Question:
I am making app with Grid View for android. I got this code for Grid View with text view under images. But text view is not shown. Eclipse is not showing me any errors or anything in logcat
'''
public class ImageAdapter extends BaseAdapter {
private Context mContext;
TextView text;
private String[] mThumbTxt = {
"Example Text 1", "Example Text 2", "Example Text 3", " Example Text 4","Example Text 5",
"Example Text 1", "Example Text 2", "Example Text 3", " Example Text 4","Example Text 5",
"Example Text 1", "Example Text 2", "Example Text 3", " Example Text 4","Example Text 5",
"Example Text 1", "Example Text 2", "Example Text 3", " Example Text 4","Example Text 5",
"Example Text 1", "Example Text 2", "Example Text 3", " Example Text 4","Example Text 5",
"Example Text 1", "Example Text 2", "Example Text 3", " Example Text 4","Example Text 5",
" Example Text 4","Example 5",
};
// Keep all Images in array
public Integer[] mThumbIds = {
R.drawable.img1, R.drawable.img2,
R.drawable.img3, R.drawable.img4,
R.drawable.img5, R.drawable.img6,
R.drawable.img7, R.drawable.img20,
R.drawable.img8, R.drawable.img21,
R.drawable.img9, R.drawable.img22,
R.drawable.img10, R.drawable.img23,
R.drawable.img11, R.drawable.img24,
R.drawable.img12, R.drawable.img25,
R.drawable.img13, R.drawable.img26,
R.drawable.img14, R.drawable.img27,
R.drawable.img15, R.drawable.img28,
R.drawable.img16, R.drawable.img29,
R.drawable.img17, R.drawable.img30,
R.drawable.img18, R.drawable.img31,
R.drawable.img19
};
// Constructor
public ImageAdapter(Context c){
mContext = c;
}
@Override
public int getCount() {
return mThumbIds.length;
}
@Override
public Object getItem(int position) {
return mThumbIds[position];
}
@Override
public long getItemId(int position) {
return 0;
}
@Override
public View getView(int position, View convertView, ViewGroup parent) {
ImageView imageView = new ImageView(mContext);
text=new TextView(mContext);
imageView.setImageResource(mThumbIds[position]);
imageView.setScaleType(ImageView.ScaleType.FIT_XY);
imageView.setLayoutParams(new GridView.LayoutParams(270, 270));
text.setText(mThumbTxt[position]);
return imageView;
}
'''
What is wrong with this code? What I did wrong?
Separate XML layout file
'''
<LinearLayout xmlns:android="http://schemas.android.com/apk/res/android"
android:layout_width="fill_parent"
android:layout_height="fill_parent"
android:orientation="vertical" >
<ImageView
android:id="@+id/imageView1"
android:layout_width="wrap_content"
android:layout_height="wrap_content"
android:src="@drawable/ic_launcher" />
<TextView
android:id="@+id/textView1"
android:layout_width="wrap_content"
android:layout_height="wrap_content"
android:text="TextView" />
'''
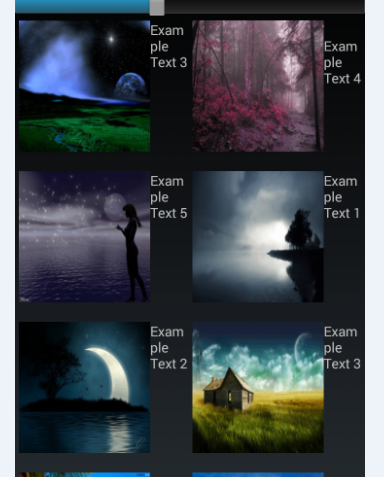
Answer: 'TextView' is not showing because you have only returned the 'ImageView' as a view in your 'getView()' method.
You need to create separate layout for that you will have to return the layout which will contain the 'ImageView' and 'TextView'.
You can create a 'LinearLayout' dynamically in which you add your 'ImageView' and 'TextView' and return your 'LinearLayout'
'''
return layout;
'''
Try out as below:
'''
@Override
public View getView(int position, View convertView, ViewGroup parent) {
LinearLayout linearlayout=new LinearLayout(mContext);
ImageView imageView = new ImageView(mContext);
text=new TextView(mContext);
linearlayout.setOrientation(LinearLayout.VERTICAL);
imageView.setImageResource(mThumbIds[position]);
imageView.setScaleType(ImageView.ScaleType.FIT_XY);
imageView.setLayoutParams(new GridView.LayoutParams(270, 270));
text.setText(mThumbTxt[position]);
linearlayout.addView(imageView);
linearlayout.addView(text);
return linearlayout;
}
'''